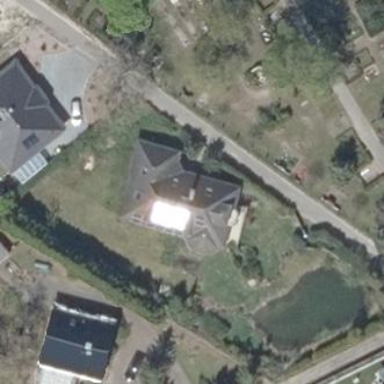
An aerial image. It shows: Detached building.